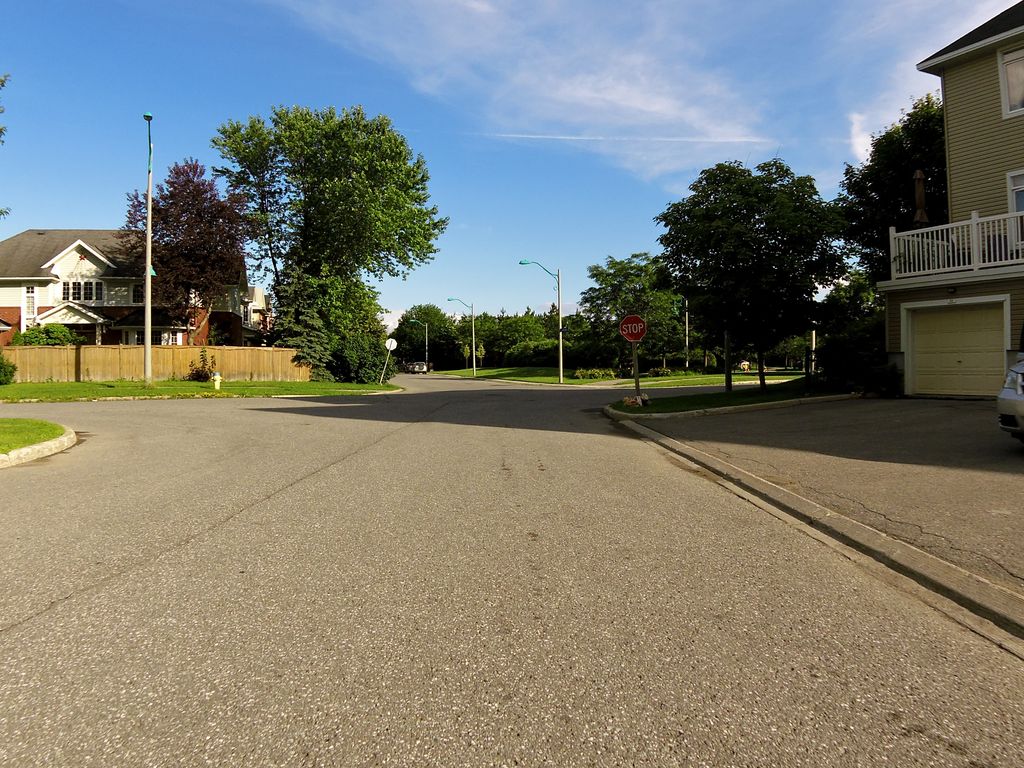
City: ottawa-gatineau